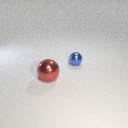
small blue metal sphere to the right of large red metal sphere